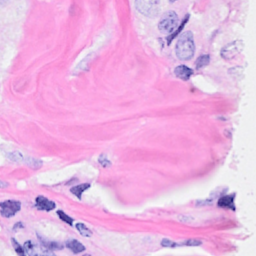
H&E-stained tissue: Breast